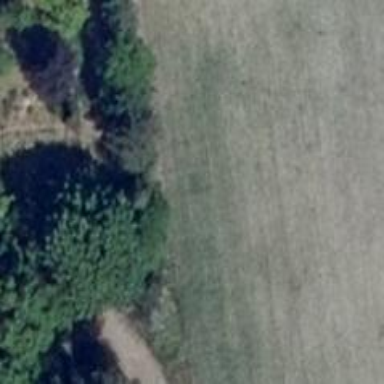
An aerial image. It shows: Row of deciduous broadleaved trees.